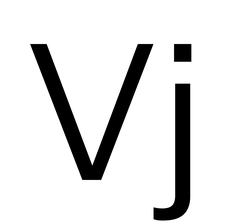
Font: InstrumentSans_Regular